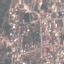
Label: Residential